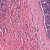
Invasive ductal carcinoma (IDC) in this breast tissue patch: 1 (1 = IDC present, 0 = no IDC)